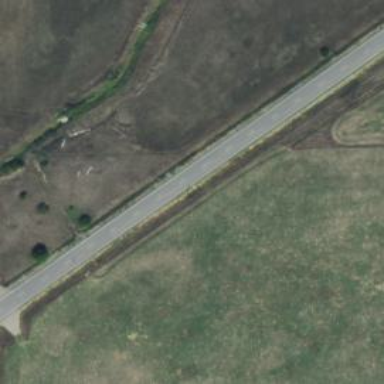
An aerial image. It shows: Tertiary road.